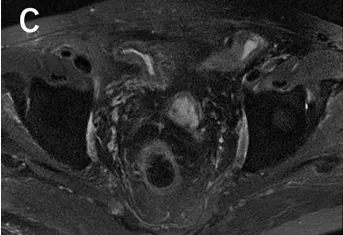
Chest CT and pelvic MRI before etoposide chemotherapy. No visible recurrence shown on the pelvic MRI.
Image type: radiology (mri)